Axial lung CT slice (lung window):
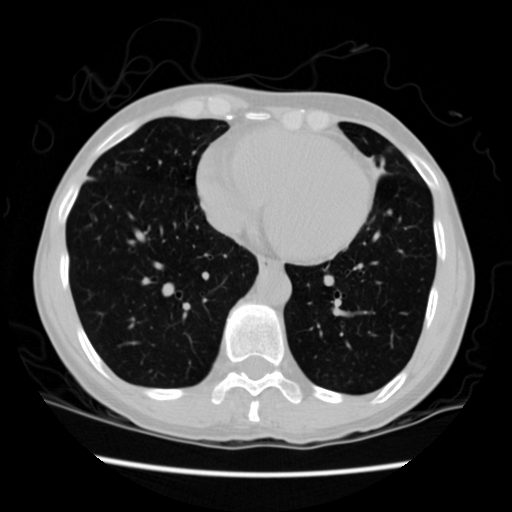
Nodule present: yes
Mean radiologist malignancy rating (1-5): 1.75